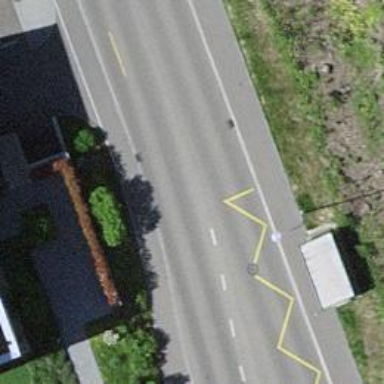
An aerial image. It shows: Bus stop with stop position for public transport.